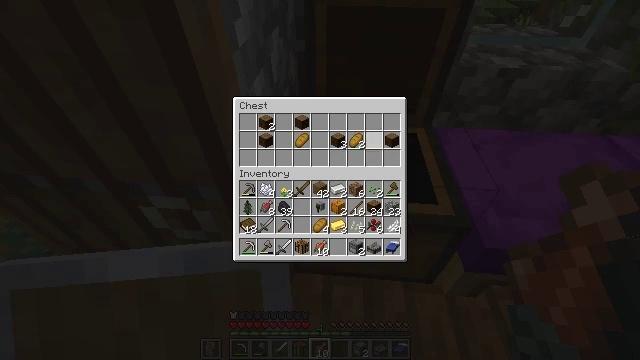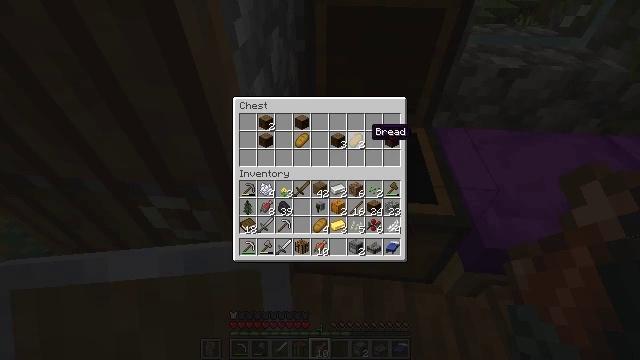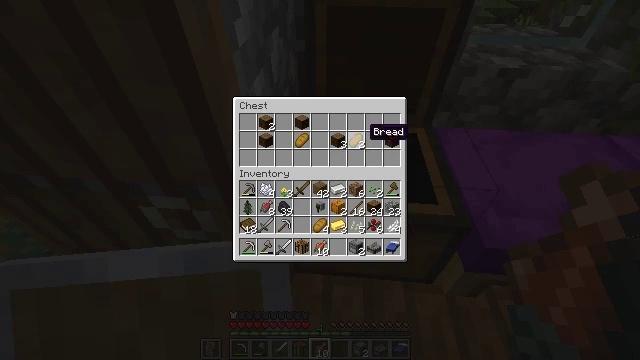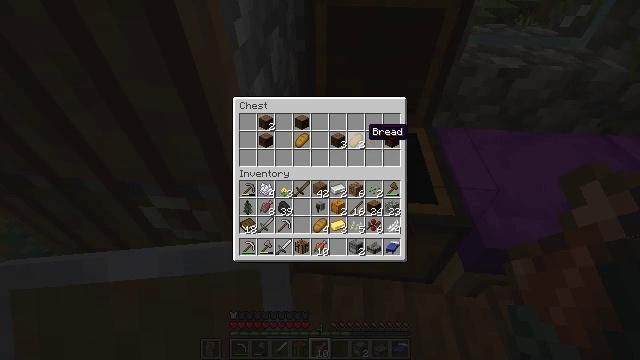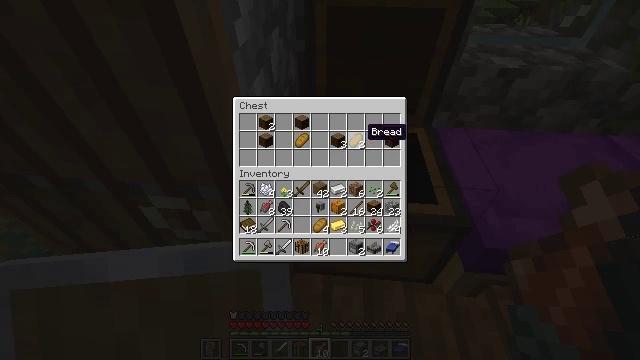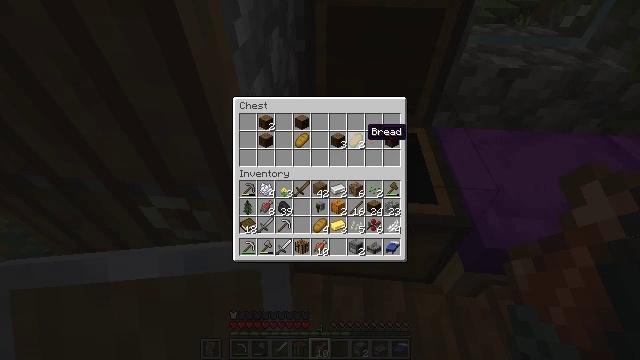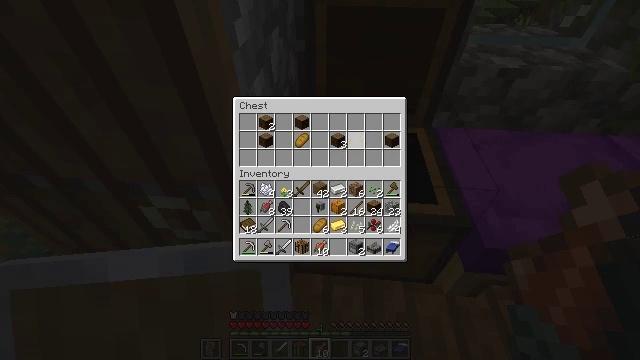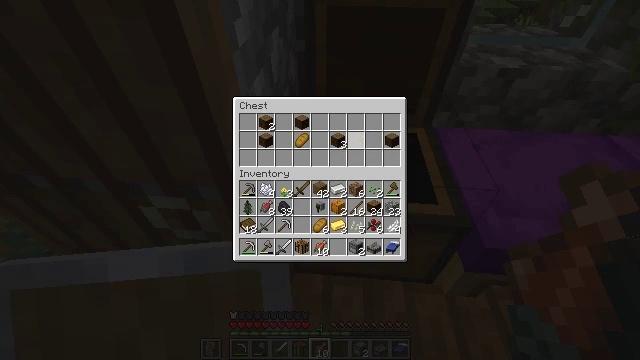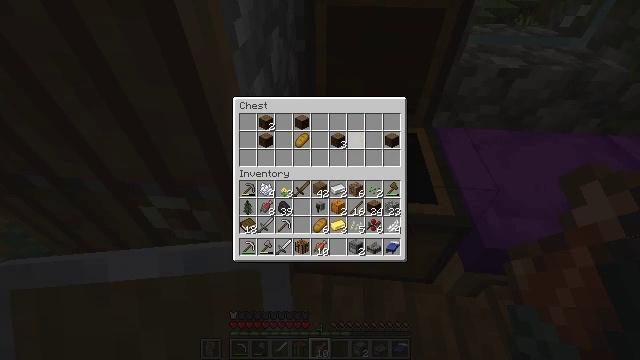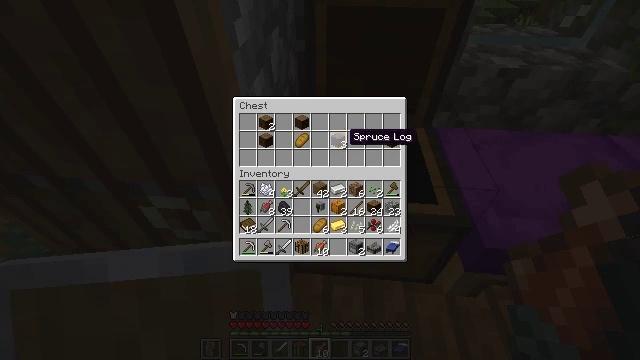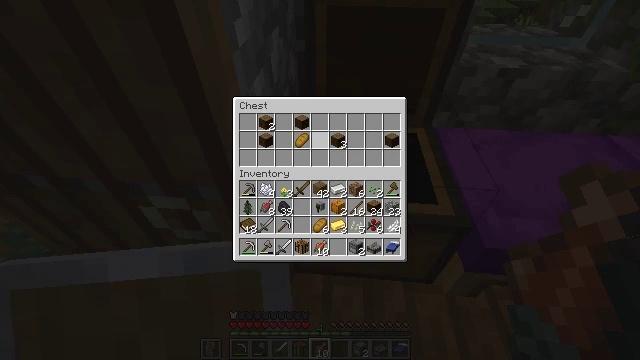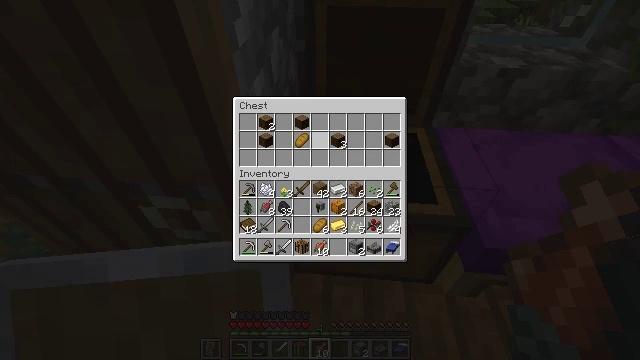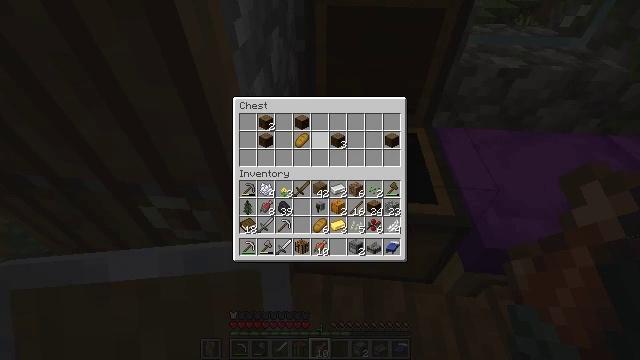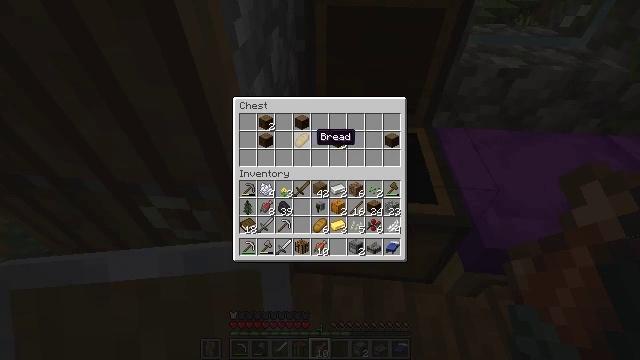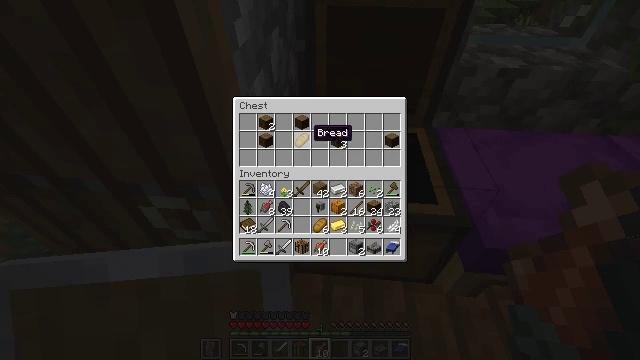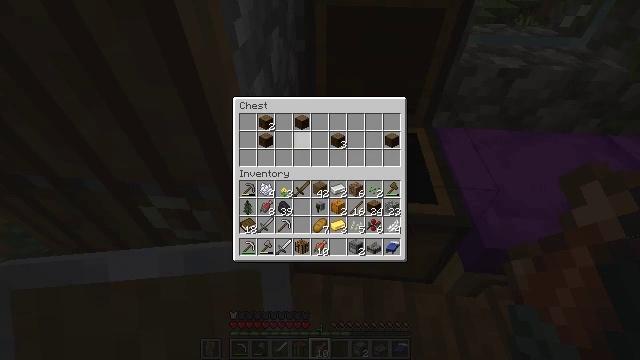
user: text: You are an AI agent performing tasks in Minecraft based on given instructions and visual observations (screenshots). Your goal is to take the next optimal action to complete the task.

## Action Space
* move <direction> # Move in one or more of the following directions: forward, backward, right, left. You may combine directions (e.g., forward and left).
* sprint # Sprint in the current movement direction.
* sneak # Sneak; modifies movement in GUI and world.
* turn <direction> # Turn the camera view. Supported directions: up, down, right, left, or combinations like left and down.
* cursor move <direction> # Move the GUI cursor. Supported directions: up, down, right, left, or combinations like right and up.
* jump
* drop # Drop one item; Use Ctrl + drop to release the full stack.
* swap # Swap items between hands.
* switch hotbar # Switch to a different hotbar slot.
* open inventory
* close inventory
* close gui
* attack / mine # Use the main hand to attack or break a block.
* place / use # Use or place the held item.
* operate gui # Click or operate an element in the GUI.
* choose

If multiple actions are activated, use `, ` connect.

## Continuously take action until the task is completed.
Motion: motion action
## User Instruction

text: Extinguish and mine the campfire.
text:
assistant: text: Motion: sneak, operate gui
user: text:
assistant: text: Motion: sneak, operate gui
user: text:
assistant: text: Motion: sneak
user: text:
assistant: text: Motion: sneak
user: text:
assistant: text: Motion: sneak
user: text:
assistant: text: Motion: sneak, operate gui
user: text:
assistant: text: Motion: sneak, operate gui
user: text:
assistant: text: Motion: sneak, cursor move left
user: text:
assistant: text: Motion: sneak, cursor move left
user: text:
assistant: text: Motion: sneak, cursor move left
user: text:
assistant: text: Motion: sneak
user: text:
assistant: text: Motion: sneak
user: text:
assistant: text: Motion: sneak
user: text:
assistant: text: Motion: sneak
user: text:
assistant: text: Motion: sneak, operate gui
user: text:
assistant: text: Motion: sneak, operate gui
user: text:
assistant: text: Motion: sneak
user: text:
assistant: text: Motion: sneak, cursor move up
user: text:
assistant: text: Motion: sneak, operate gui
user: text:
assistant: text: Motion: sneak, operate gui
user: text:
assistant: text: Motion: sneak
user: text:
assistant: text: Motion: sneak, cursor move left, operate gui
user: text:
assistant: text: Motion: sneak, operate gui
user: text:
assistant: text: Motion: sneak, operate gui
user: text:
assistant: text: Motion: sneak, operate gui
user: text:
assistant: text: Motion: sneak, operate gui
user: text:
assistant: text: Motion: sneak, operate gui
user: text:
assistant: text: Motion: sneak, operate gui
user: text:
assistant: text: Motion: sneak, operate gui
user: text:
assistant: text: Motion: sneak, operate gui